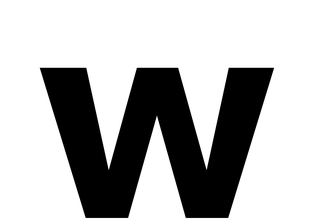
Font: InstrumentSans_Bold